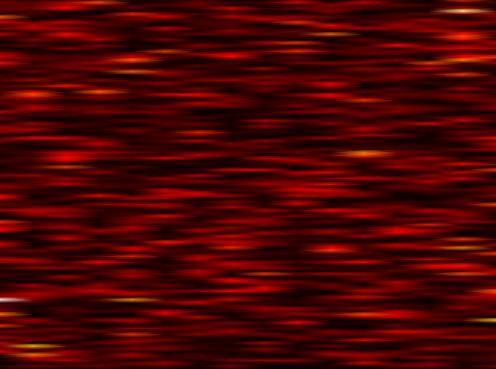
Label: WOLA